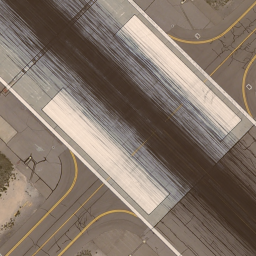
Label: runway